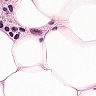
Metastatic tissue present: yes